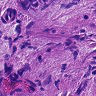
Metastatic tissue present: yes